Field crop: maize
Growth stage: 2
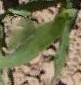
Species: maize